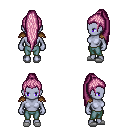
a pixel art fantasy rpg character, female body template, dark elf, purple skin, leather shoulder armor, teal pants, pink extra-long topknot hairstyle, white slippers, four views (front, back, left, right), 2x2 character sprite sheet, small pixel art, hard edges, no anti-aliasing